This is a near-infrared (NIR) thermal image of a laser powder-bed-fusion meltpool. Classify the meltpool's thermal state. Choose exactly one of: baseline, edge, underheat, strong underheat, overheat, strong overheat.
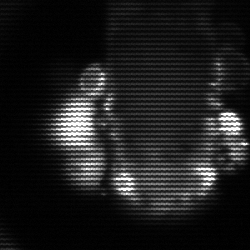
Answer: strong underheat